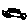
Label: car